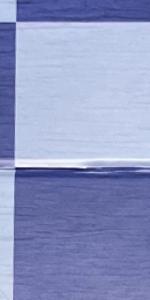
Label: Empty